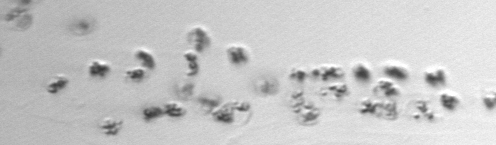
Label: Phaeocystis